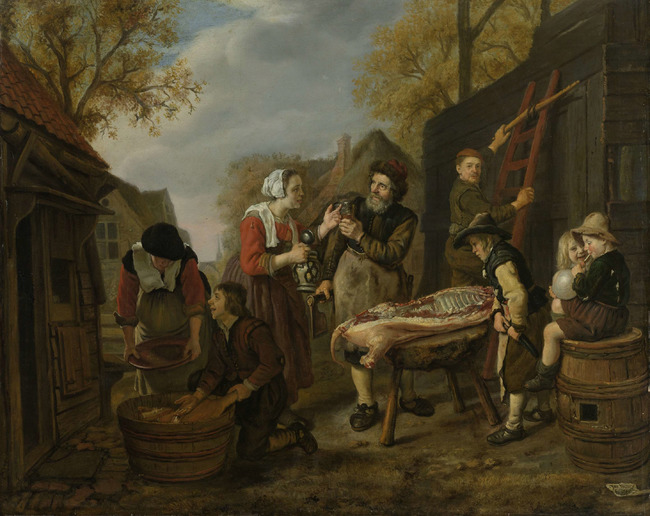
Title: De varkensslachter
Artist: Jan Victors
Earliest date: 1648
Latest date: 1648
Genre: painting
Iconography: cattle
Keywords: slaughtering, pig